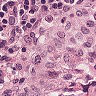
Metastatic tissue present: no